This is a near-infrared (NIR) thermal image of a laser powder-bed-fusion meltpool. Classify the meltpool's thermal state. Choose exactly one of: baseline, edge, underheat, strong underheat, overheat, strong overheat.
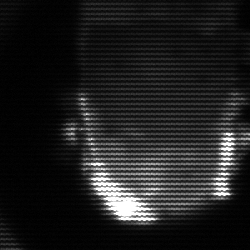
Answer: baseline